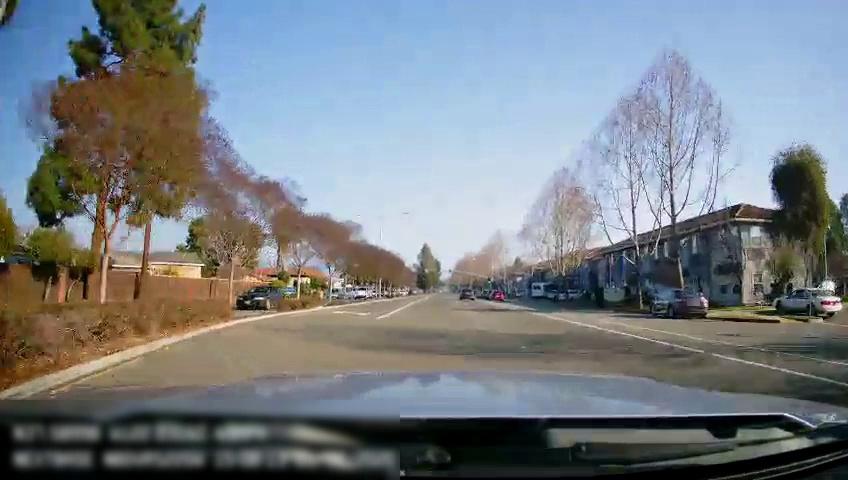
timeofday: Day
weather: Sunny
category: Drivable Space
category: Vehicles | Car
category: Vehicles | Car
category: Vehicles | Car
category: Vehicles | SUV
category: Vehicles | Car
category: Vehicles | SUV
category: Vehicles | Van
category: Lanes | Current Lane
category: Lanes | Alternate Lane
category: Lanes | Alternate Lane